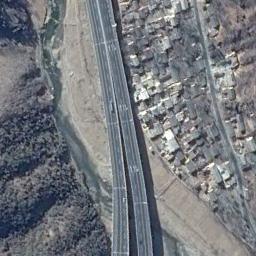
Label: freeway